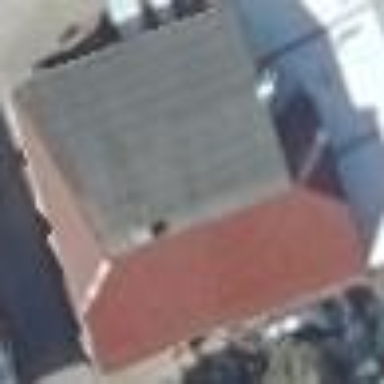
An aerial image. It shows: Simple house.